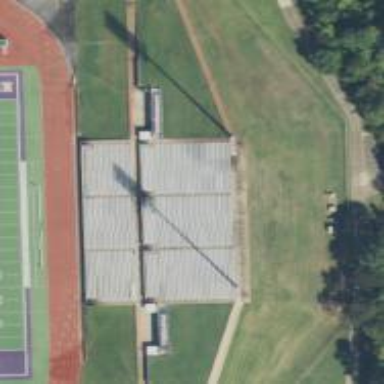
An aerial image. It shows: Grandstand near American football field.